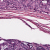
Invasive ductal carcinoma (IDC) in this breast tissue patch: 0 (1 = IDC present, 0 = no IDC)